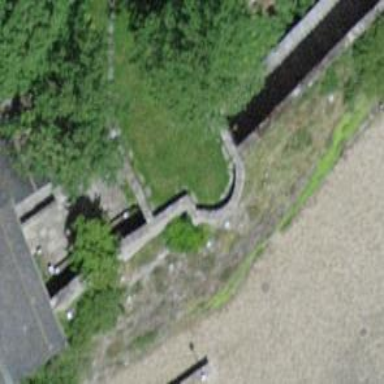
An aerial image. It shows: City wall in the picture.